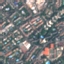
Land use / land cover class: Residential